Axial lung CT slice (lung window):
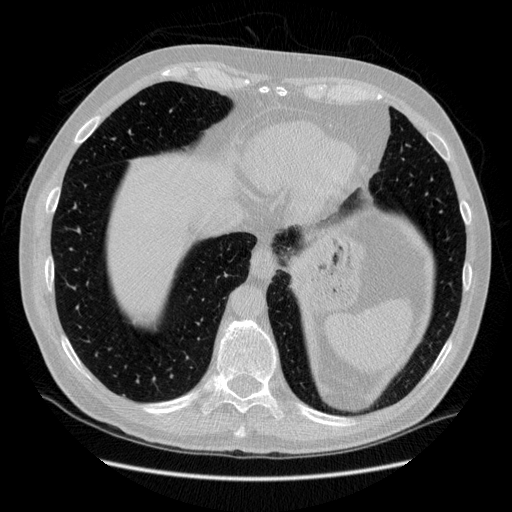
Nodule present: no